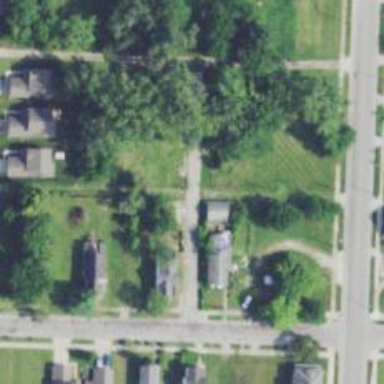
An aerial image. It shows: Alley classified as service road.